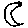
Label: moon